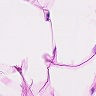
Metastatic tissue present: no